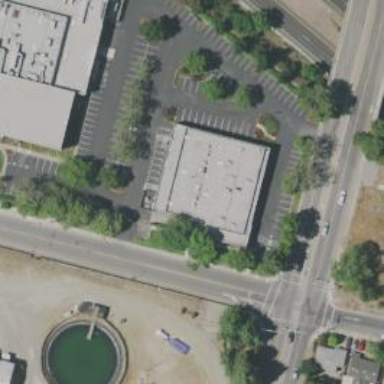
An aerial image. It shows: Office building.